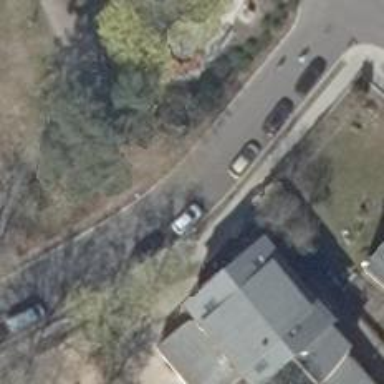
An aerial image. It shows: Residential road with asphalt surface and sidewalk on the left.